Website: ulta-beauty
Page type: delivery-shipping
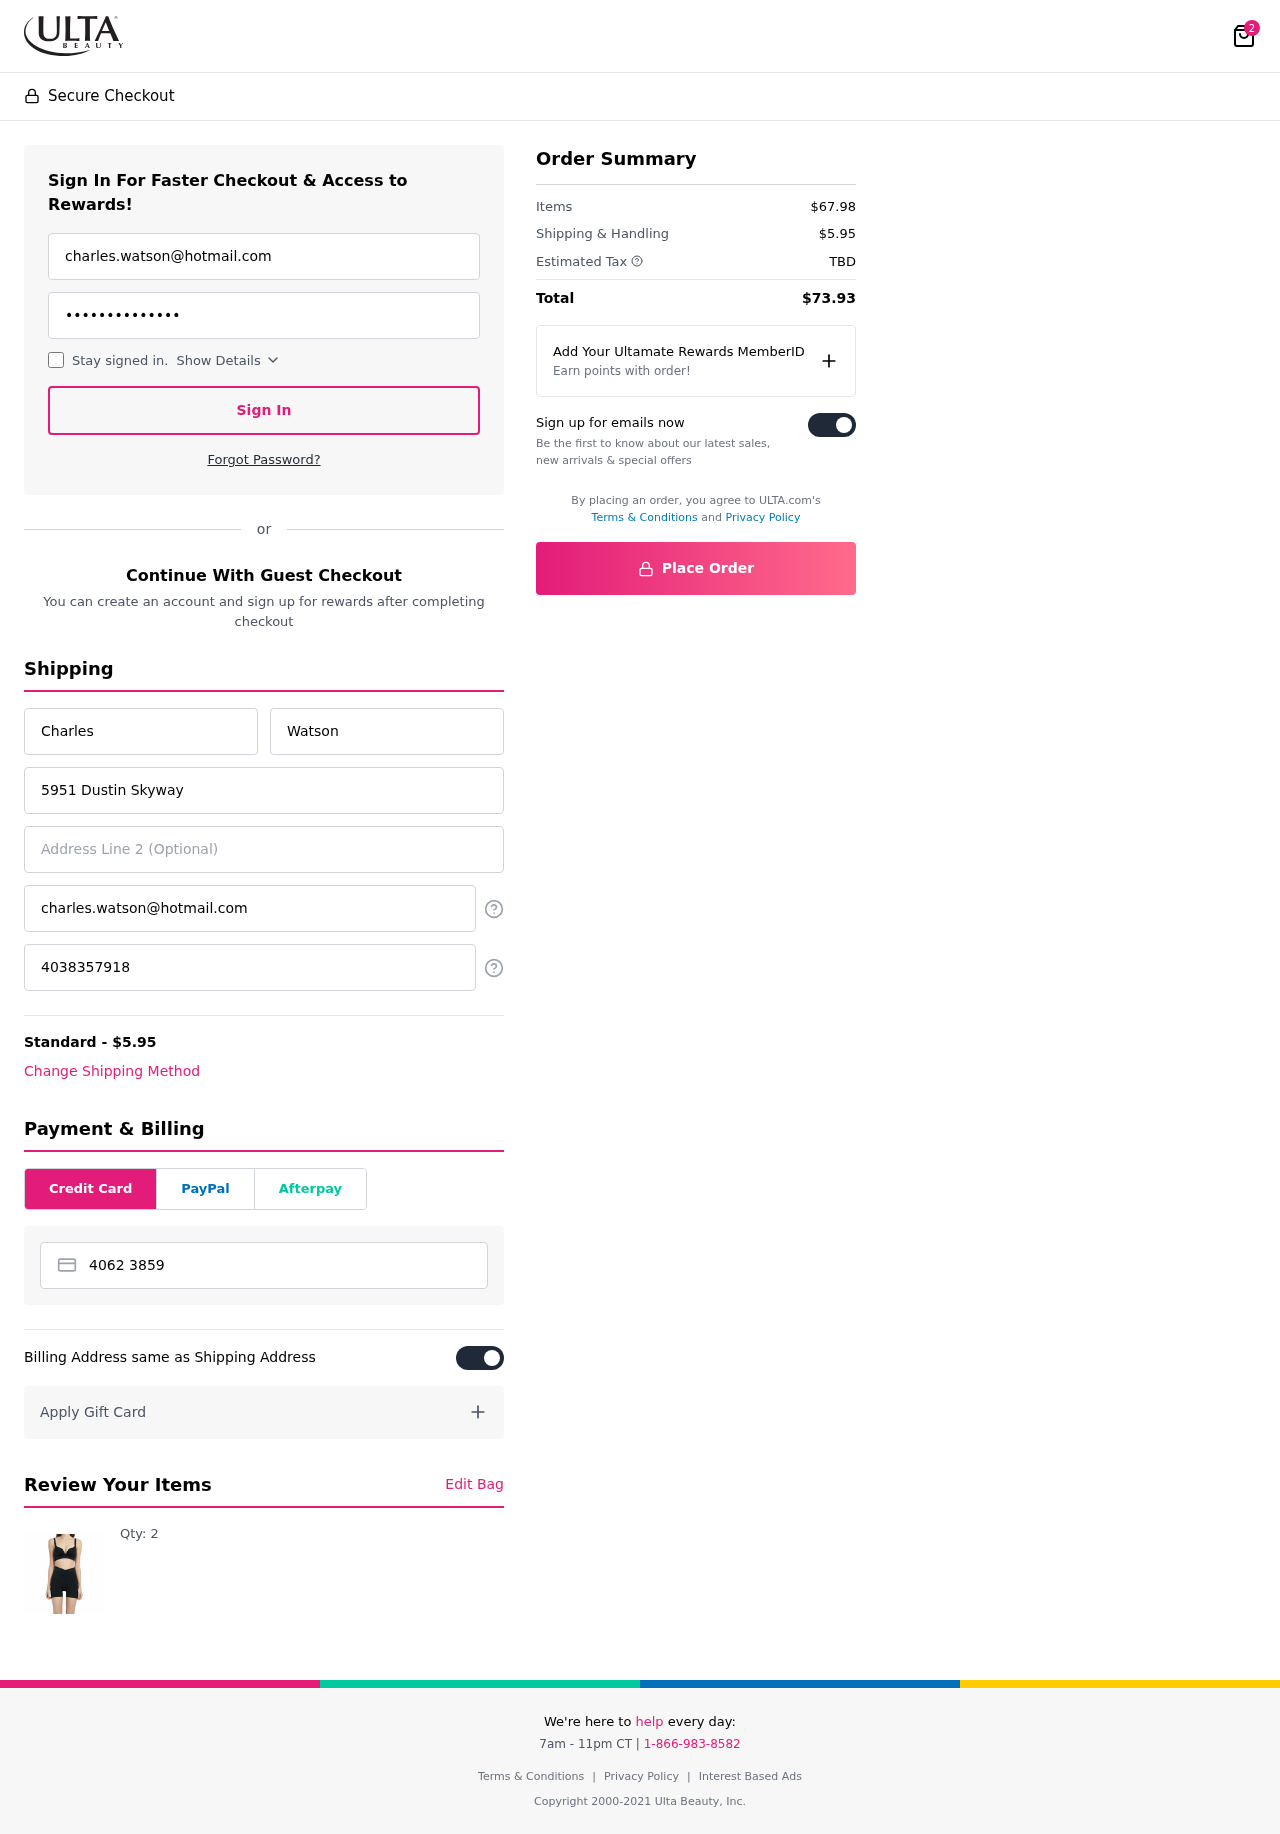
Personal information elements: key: PII_CARD_NUMBER
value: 4062 3859 0680 5413
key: PII_EMAIL
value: charles.watson@hotmail.com
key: PII_EMAIL2
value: charles.watson@hotmail.com
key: PII_FIRSTNAME
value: Charles
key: PII_LASTNAME
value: Watson
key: PII_PHONE
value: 4038357918
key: PII_STREET
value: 5951 Dustin Skyway
Product elements: key: PRODUCT1_QUANTITY
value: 2
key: PRODUCT1
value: Qty: 2
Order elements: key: ORDER_NUM_ITEMS
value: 2
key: ORDER_SHIPPING_COST
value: $5.95
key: ORDER_SUBTOTAL
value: $67.98
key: ORDER_TAX
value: TBD
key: ORDER_TOTAL
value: $73.93